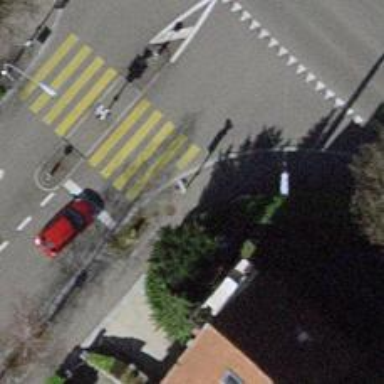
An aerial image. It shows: Kerb barrier.